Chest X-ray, PA view. Patient: 45 years old, sex M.
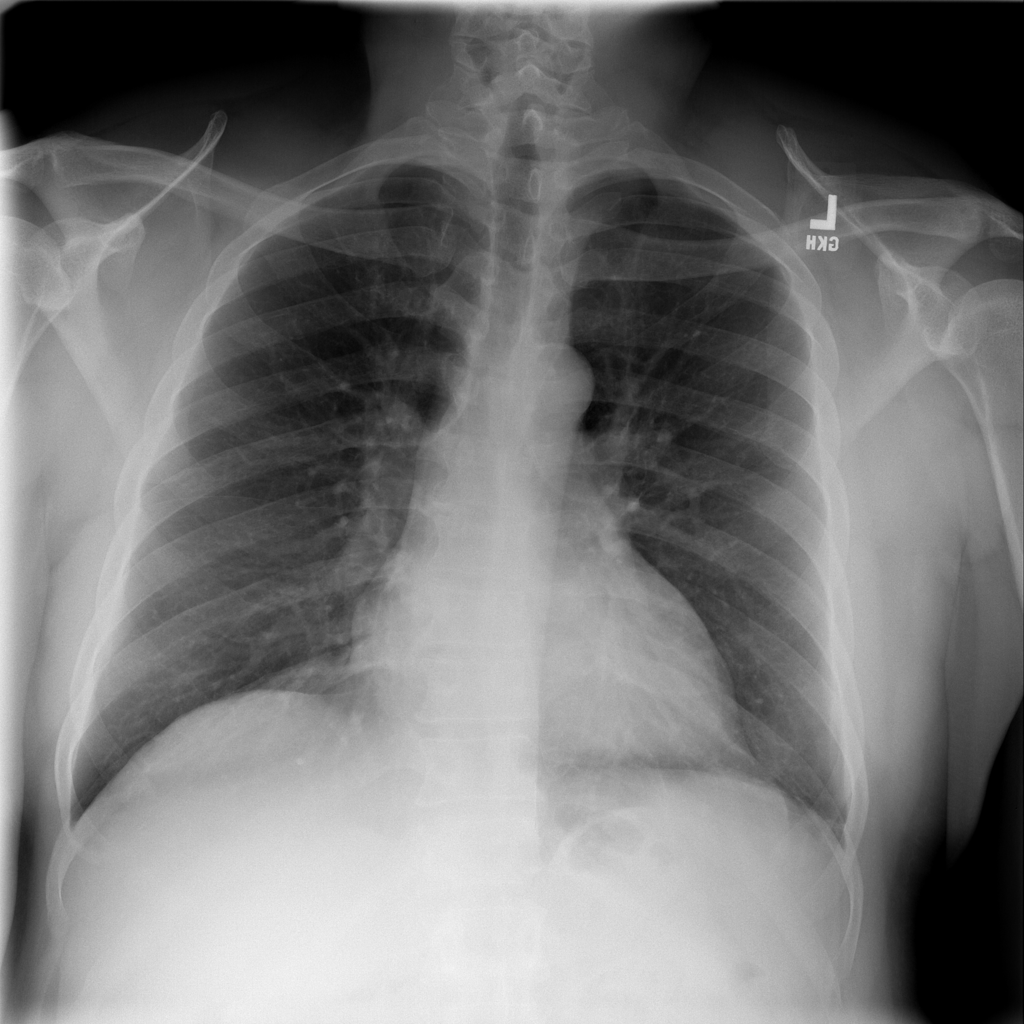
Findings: No Finding